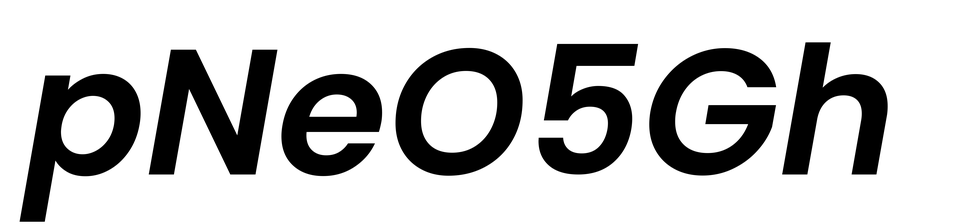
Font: Poppins-SemiBoldItalic